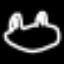
Label: frog